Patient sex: F
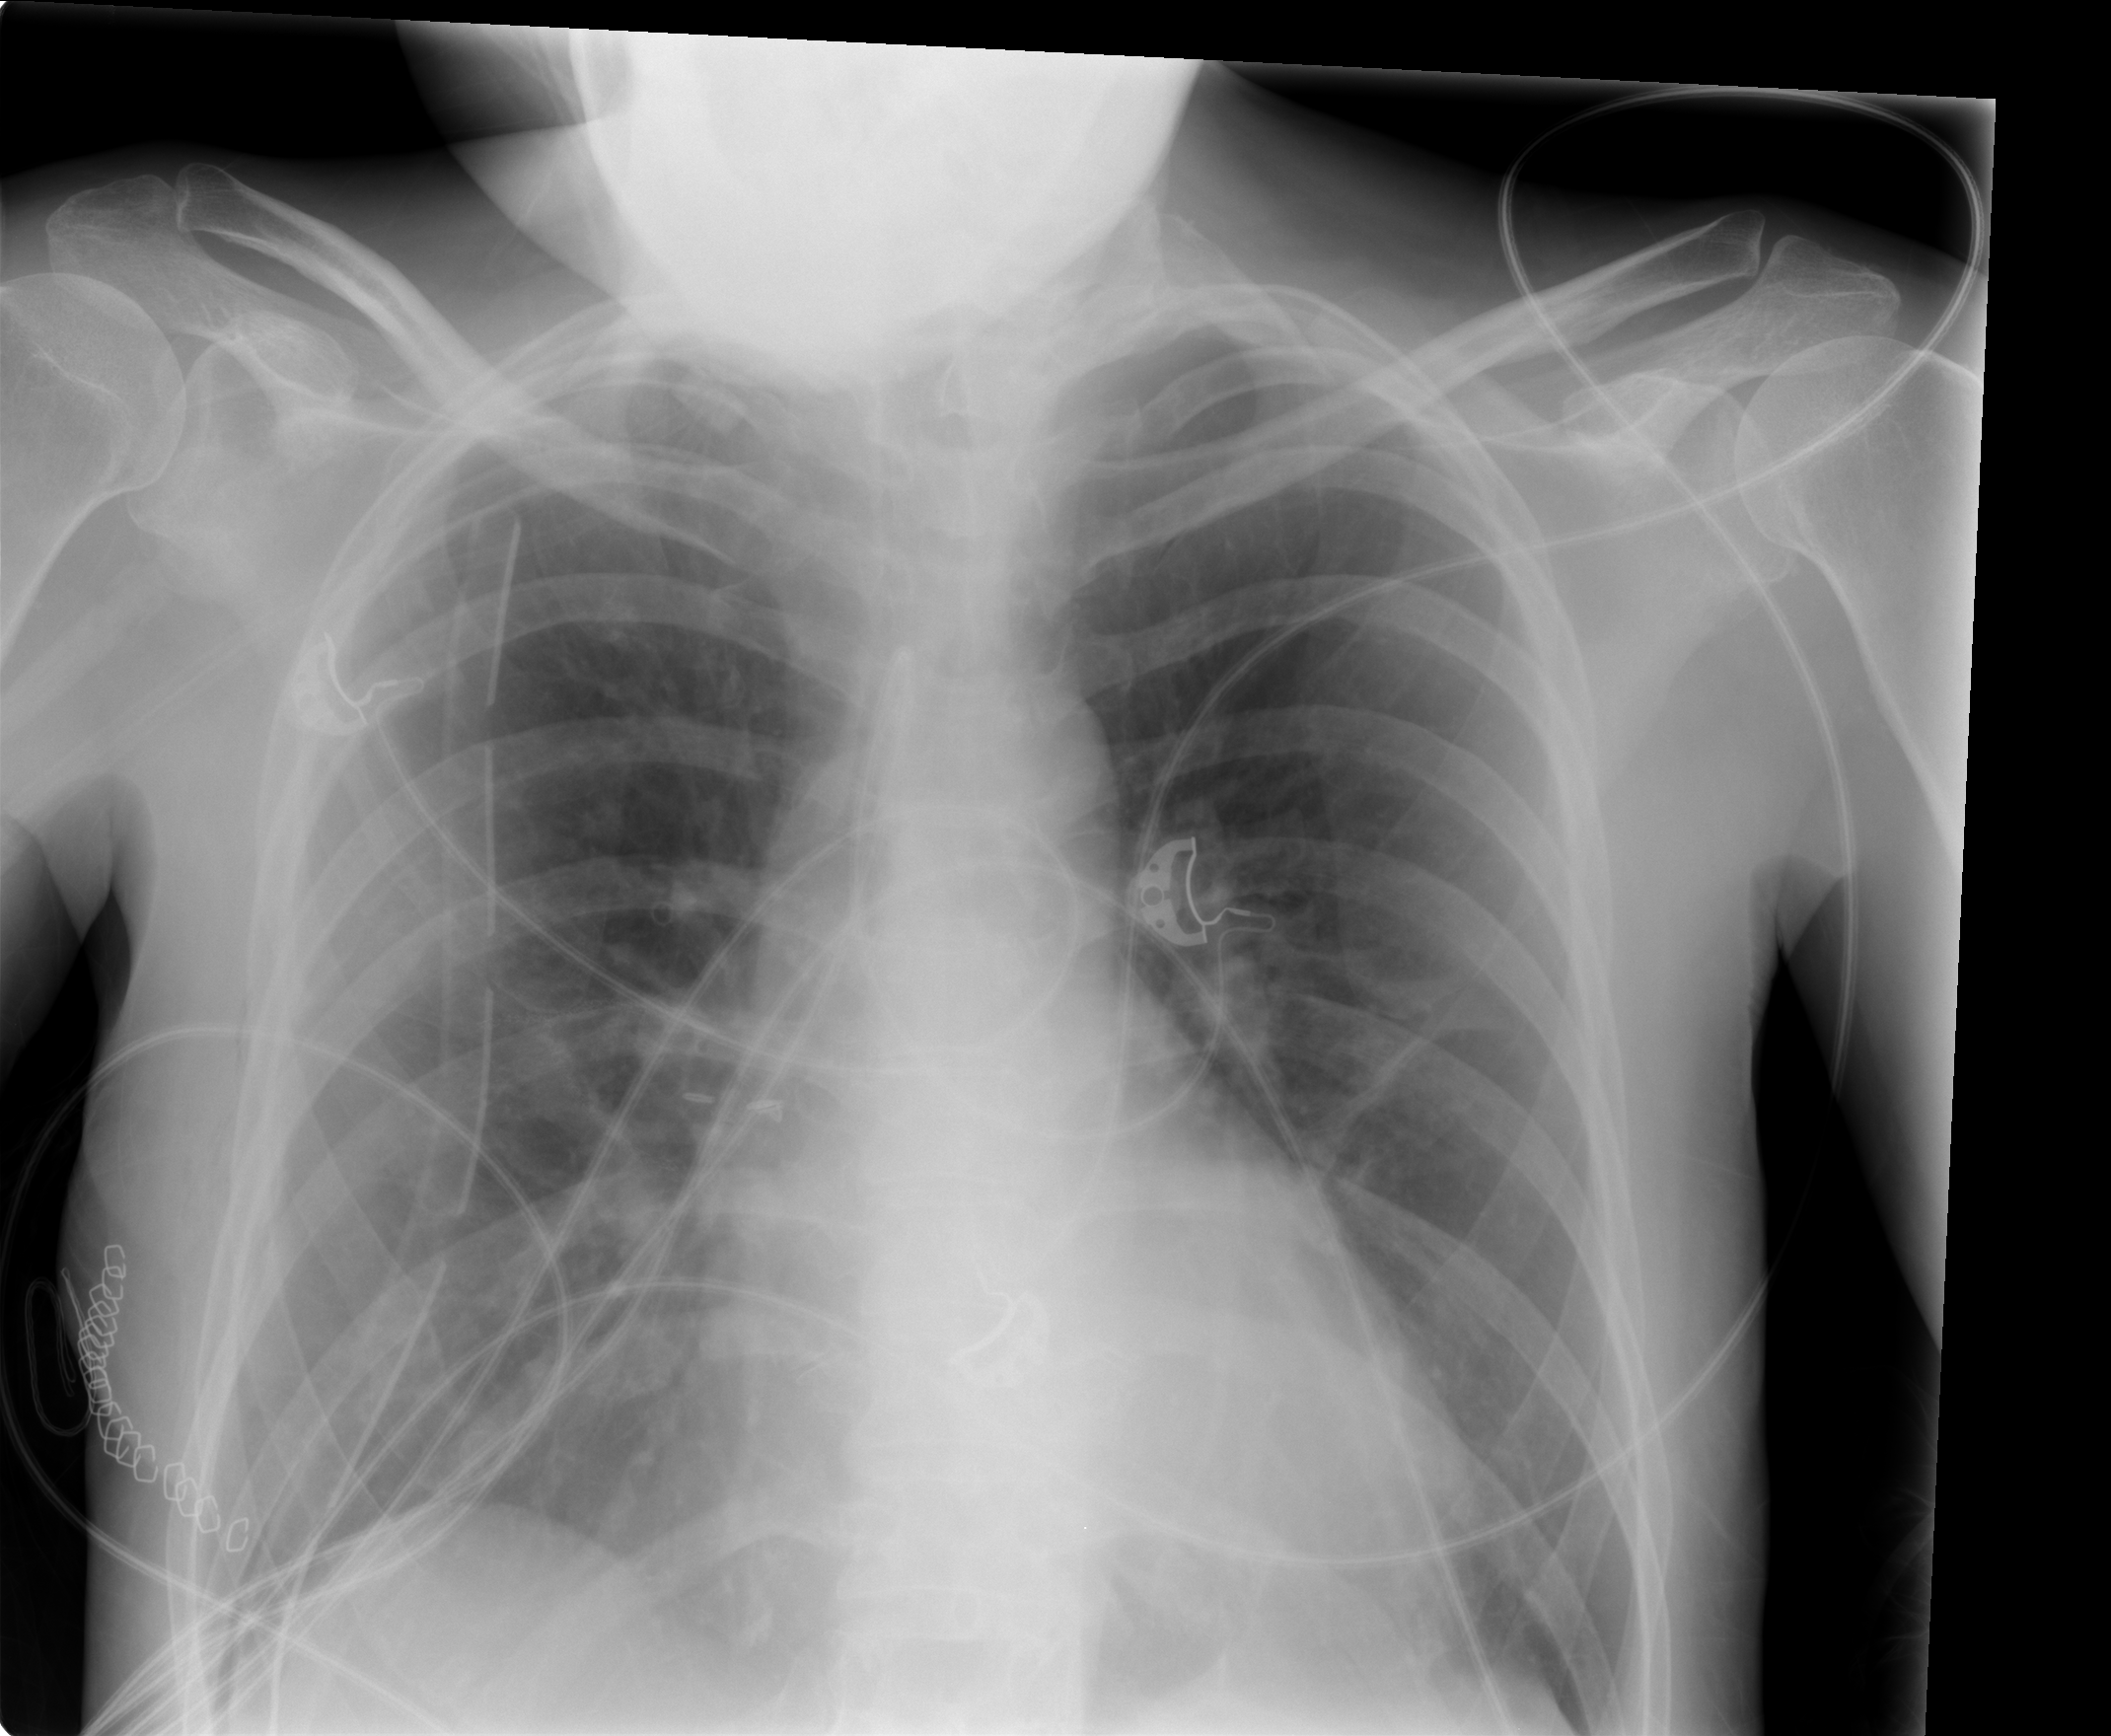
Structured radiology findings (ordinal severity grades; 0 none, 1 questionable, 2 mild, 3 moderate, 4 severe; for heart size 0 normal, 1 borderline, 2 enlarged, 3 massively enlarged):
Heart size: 0
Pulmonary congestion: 0
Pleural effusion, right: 0
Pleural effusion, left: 0
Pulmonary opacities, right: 0
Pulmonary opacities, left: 0
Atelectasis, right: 2
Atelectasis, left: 0